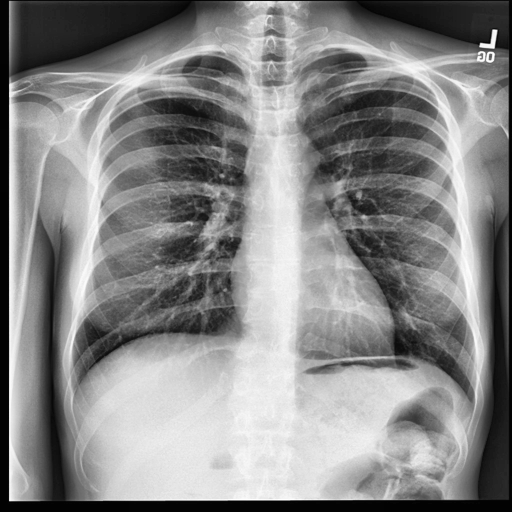
Finding: NORMAL